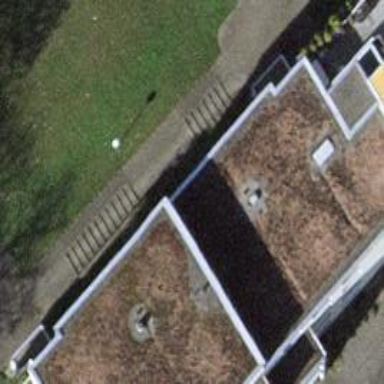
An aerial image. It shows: Set of steps made of paving stones.